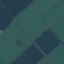
Label: AnnualCrop